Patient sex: M
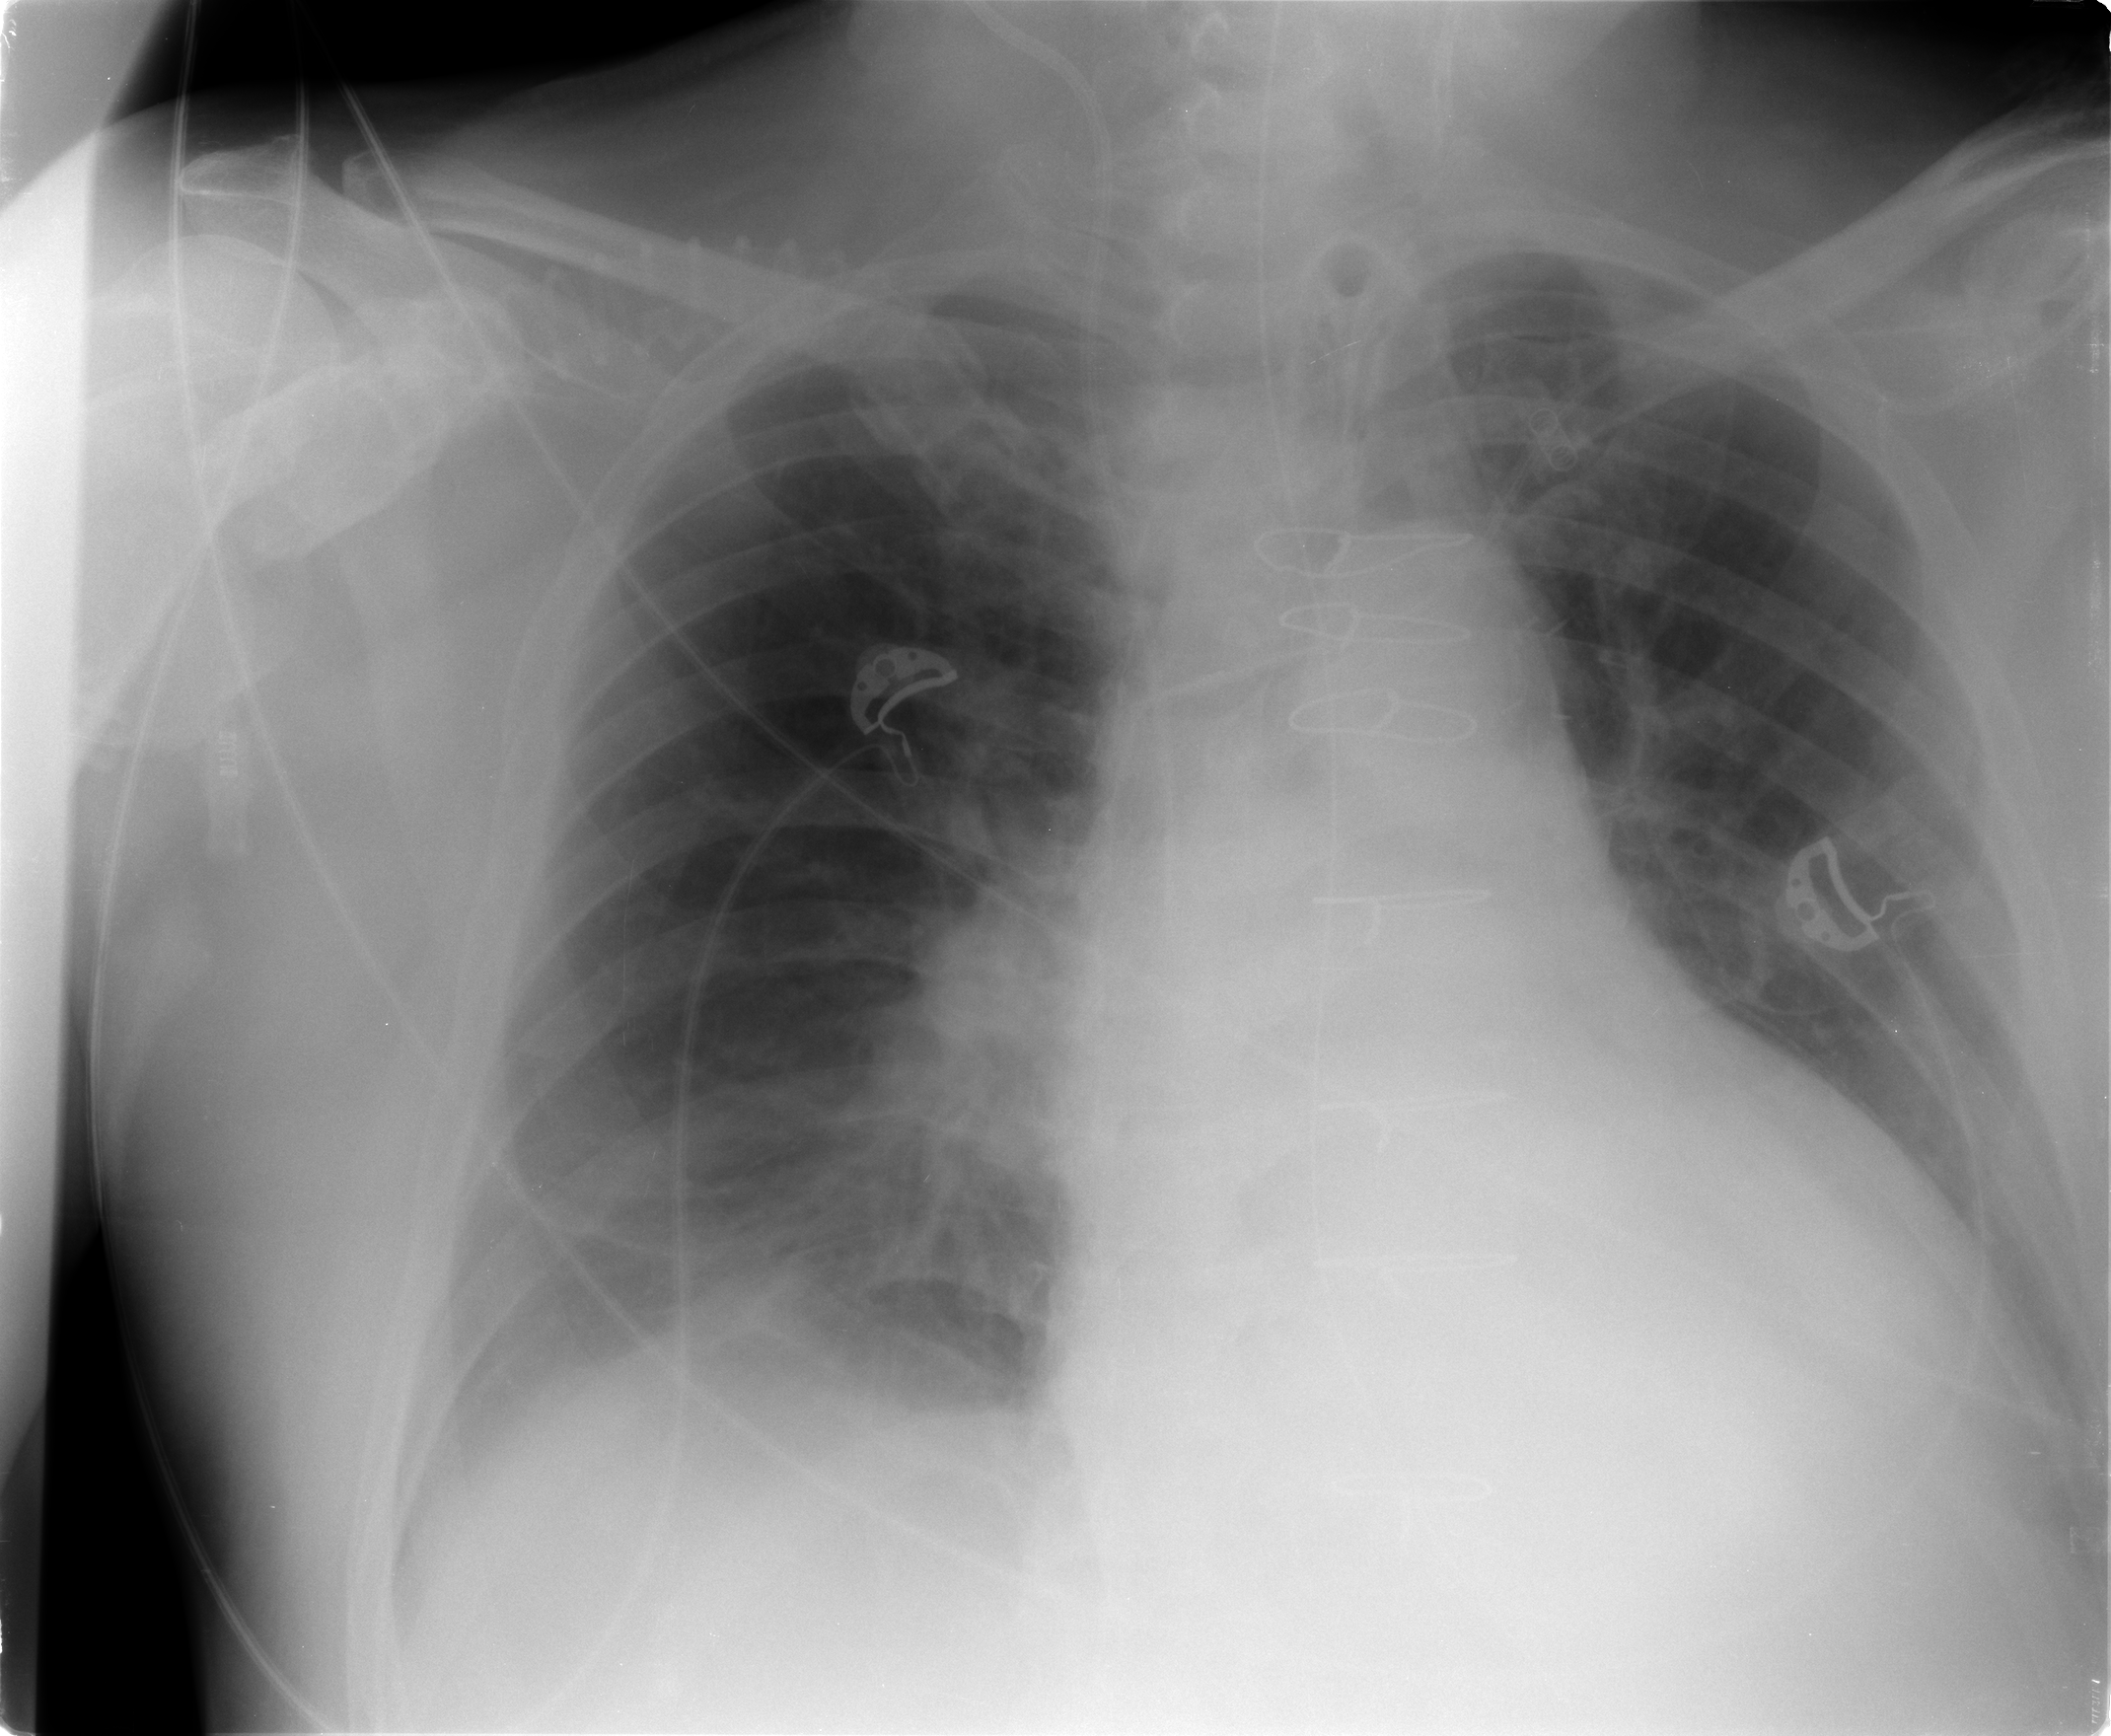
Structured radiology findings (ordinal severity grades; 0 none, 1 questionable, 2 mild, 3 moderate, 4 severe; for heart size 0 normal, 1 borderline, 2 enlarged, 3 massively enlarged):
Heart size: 3
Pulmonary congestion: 1
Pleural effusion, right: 0
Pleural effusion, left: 1
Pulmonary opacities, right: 2
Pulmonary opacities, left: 0
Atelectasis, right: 1
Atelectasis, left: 2